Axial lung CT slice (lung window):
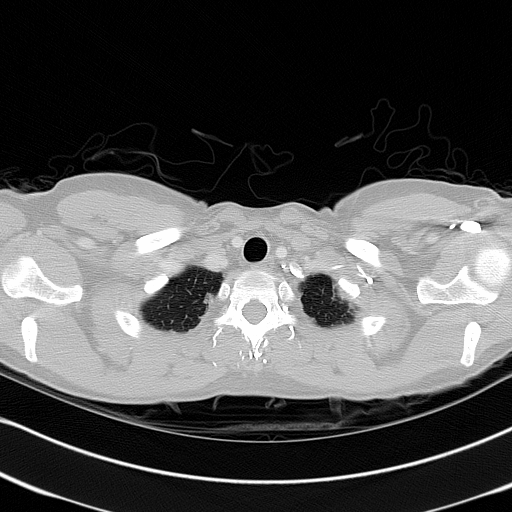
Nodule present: no